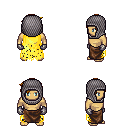
a pixel art fantasy rpg character, male body template, human, tanned skin, yellow tattered cape, robe skirt, blonde pixie cut hairstyle, chain hood, metal gloves, four views (front, back, left, right), 2x2 character sprite sheet, small pixel art, hard edges, no anti-aliasing